Interaction volume radius: 10 \u00c5
Interaction volume height: 10 \u00c5
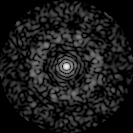
Disorder parameter: 0.8285